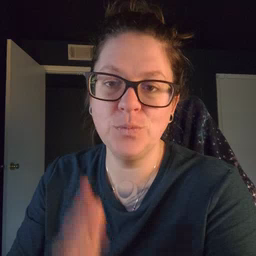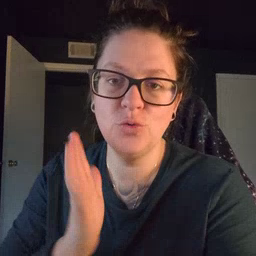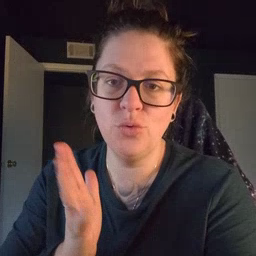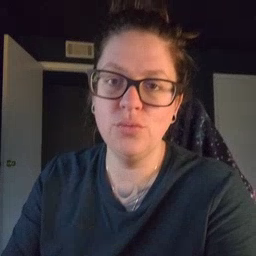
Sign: talk